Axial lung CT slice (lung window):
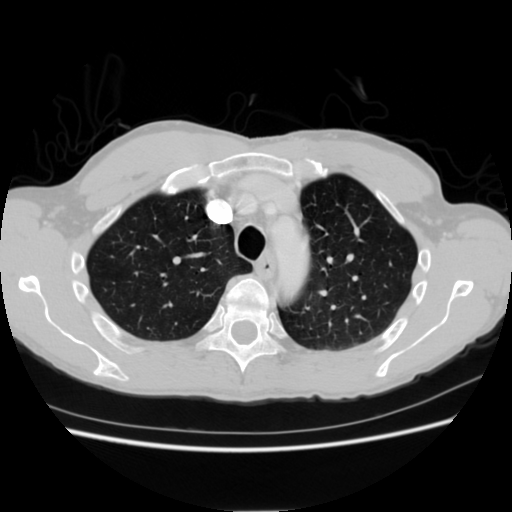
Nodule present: no